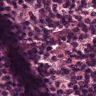
Metastatic tissue present: no